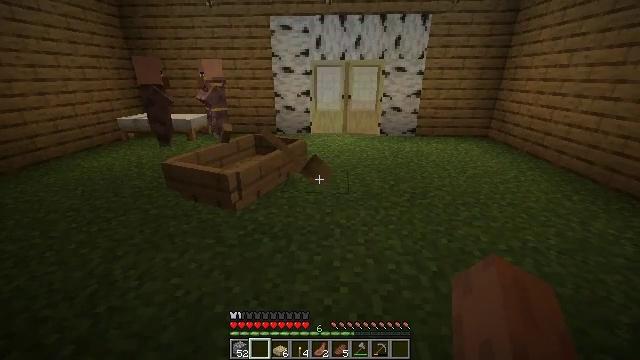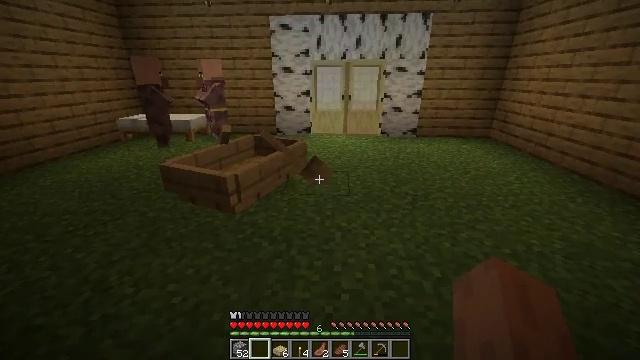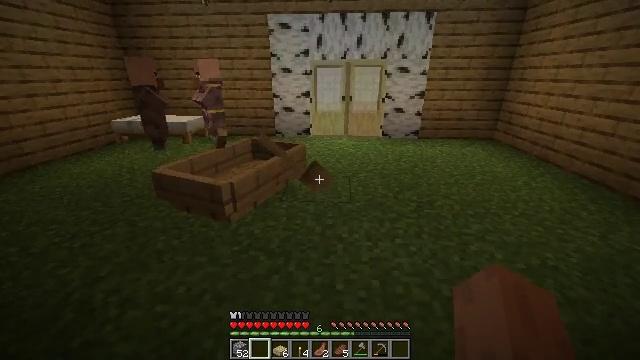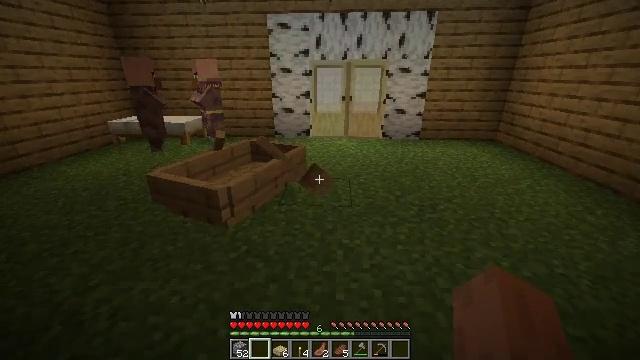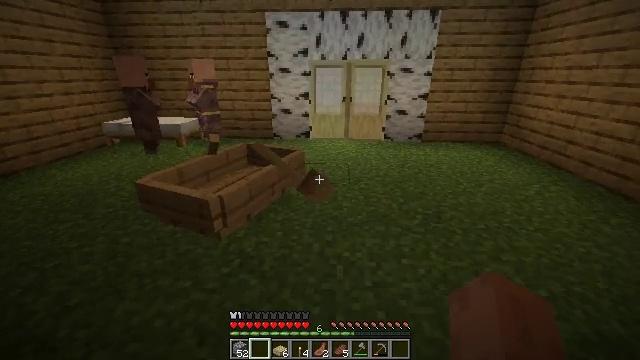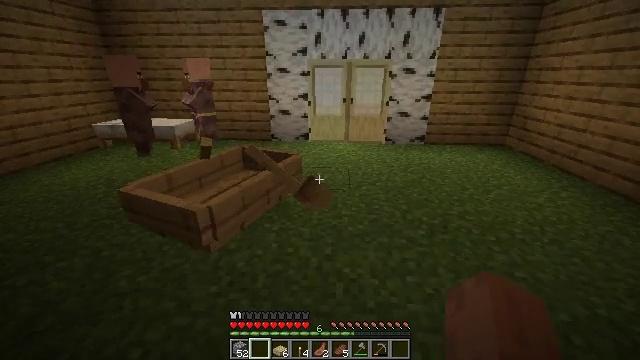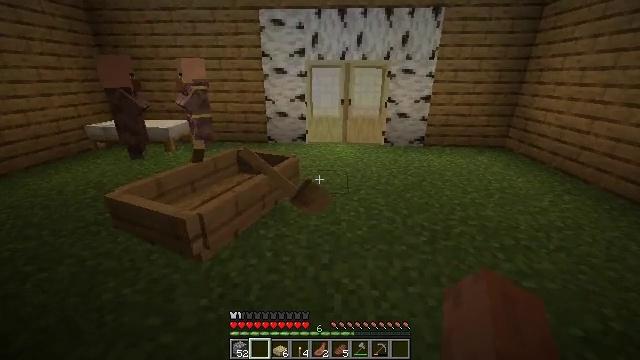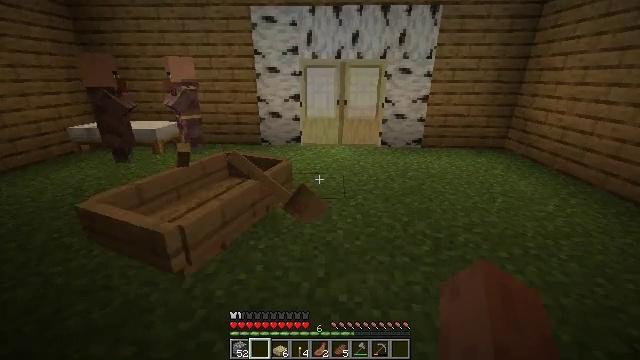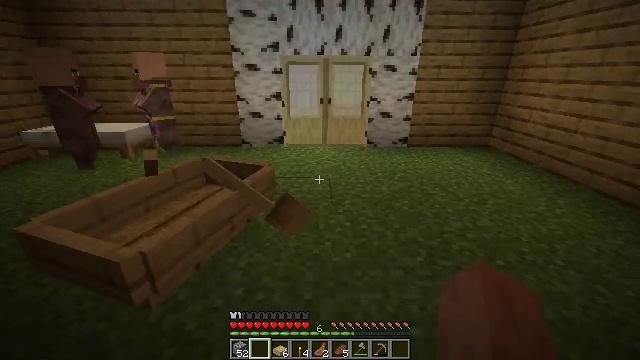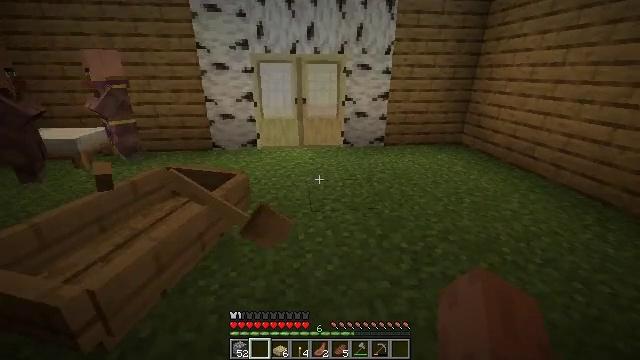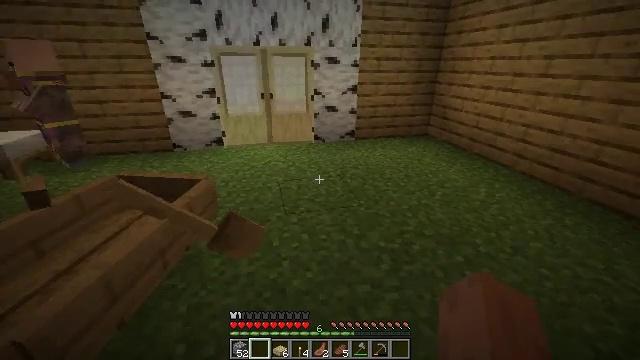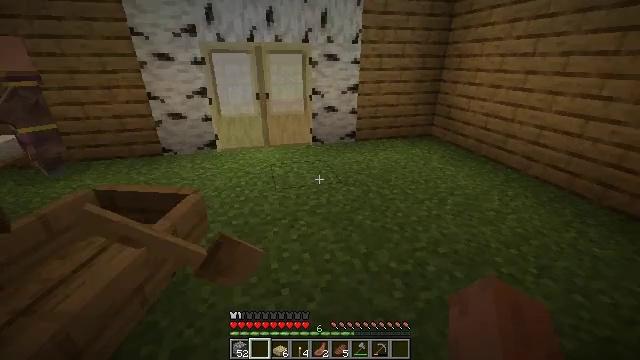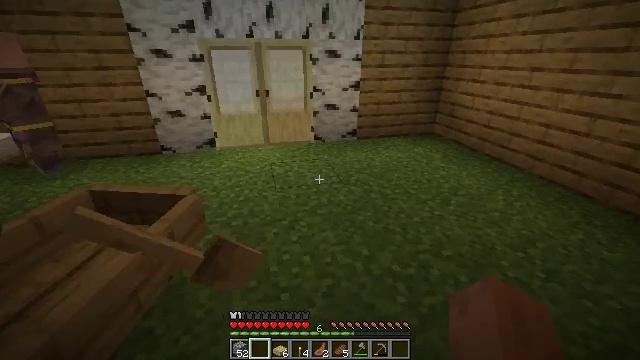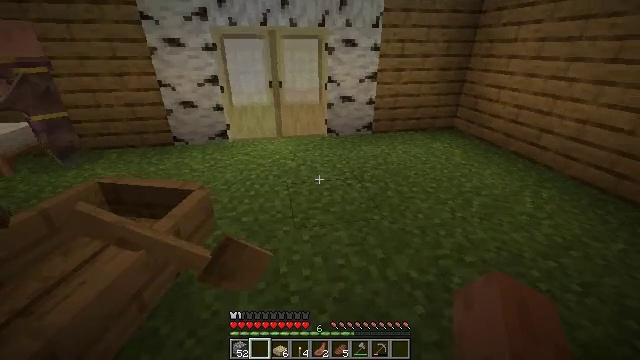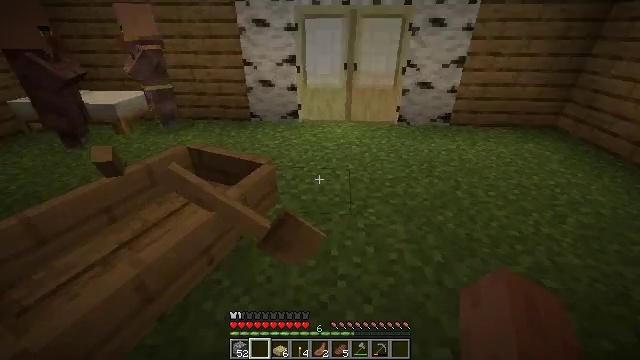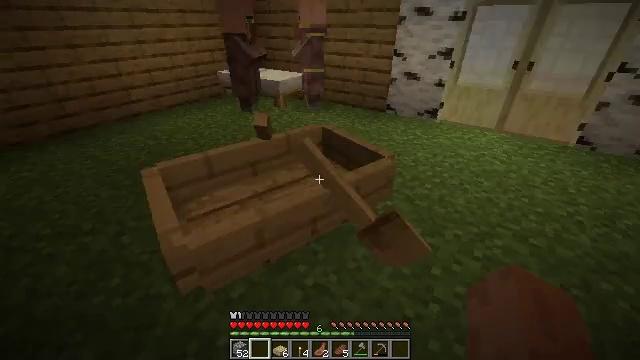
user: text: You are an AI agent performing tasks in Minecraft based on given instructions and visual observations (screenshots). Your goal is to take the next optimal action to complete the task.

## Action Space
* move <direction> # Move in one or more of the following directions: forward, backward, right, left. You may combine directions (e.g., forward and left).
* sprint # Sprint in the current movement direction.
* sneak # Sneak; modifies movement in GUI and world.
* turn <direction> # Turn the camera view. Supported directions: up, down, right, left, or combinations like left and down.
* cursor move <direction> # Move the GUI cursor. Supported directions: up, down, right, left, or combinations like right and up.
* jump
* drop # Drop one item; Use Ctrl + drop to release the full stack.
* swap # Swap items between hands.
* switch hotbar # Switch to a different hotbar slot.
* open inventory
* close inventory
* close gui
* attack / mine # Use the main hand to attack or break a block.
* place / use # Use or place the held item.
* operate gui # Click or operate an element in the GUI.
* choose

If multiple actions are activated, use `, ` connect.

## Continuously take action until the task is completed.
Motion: motion action
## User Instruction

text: Break the existing planks.
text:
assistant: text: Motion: move forward
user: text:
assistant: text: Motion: move forward
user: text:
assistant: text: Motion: move forward
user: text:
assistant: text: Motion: move forward
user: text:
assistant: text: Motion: move forward
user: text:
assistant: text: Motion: move forward
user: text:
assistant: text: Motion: move forward, turn right
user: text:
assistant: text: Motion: move forward, turn right
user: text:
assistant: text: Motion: move forward, turn right
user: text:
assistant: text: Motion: move forward, turn right and down
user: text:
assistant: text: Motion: move forward
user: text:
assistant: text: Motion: no_op
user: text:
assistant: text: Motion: turn left and down
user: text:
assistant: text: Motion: turn left and down
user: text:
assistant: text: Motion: turn left and down
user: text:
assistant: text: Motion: turn left
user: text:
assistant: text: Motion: turn left
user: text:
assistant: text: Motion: turn left
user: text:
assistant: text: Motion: move forward, turn left
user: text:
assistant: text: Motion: move forward, turn left
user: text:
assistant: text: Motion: move forward
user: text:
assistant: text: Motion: move forward
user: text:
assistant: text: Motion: move forward
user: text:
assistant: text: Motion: move forward
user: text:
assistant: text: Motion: move forward
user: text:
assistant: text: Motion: move forward
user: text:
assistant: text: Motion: move forward
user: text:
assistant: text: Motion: move forward
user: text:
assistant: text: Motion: move forward
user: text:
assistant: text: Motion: move forward